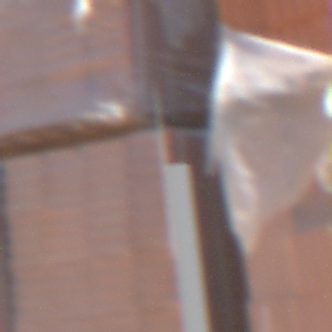
Verkehrszeichen: DoppelkurveZunaechstLinks
Umgebung: Outdoor, Nature
Tageszeit: MorningAfternoon
Wetter: Clear
Licht: Natural
Jahreszeit: Summer
Kontrast: HighContrast